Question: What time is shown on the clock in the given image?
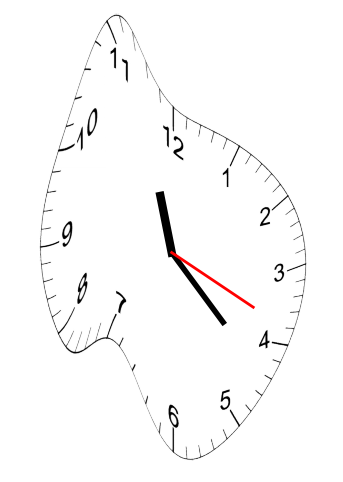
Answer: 11:22:19